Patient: sex M, age 79
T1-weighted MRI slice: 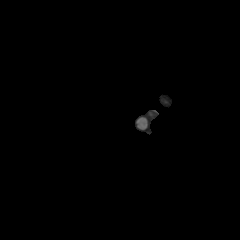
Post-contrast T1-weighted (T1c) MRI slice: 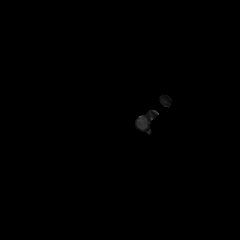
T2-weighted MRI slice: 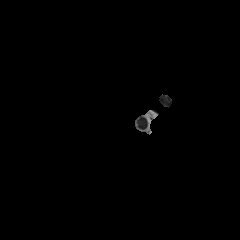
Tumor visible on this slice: no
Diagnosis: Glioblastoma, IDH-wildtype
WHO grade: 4